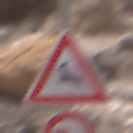
Verkehrszeichen: WildwechselRechts
Zusatzzeichen unten: UeberholverbotKraftfahrzeuge
Umgebung: Outdoor, Urban
Tageszeit: Midday
Wetter: PartlyCloudy
Licht: Natural
Jahreszeit: NotSpecified
Kontrast: MediumContrast